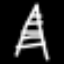
Label: The Eiffel Tower